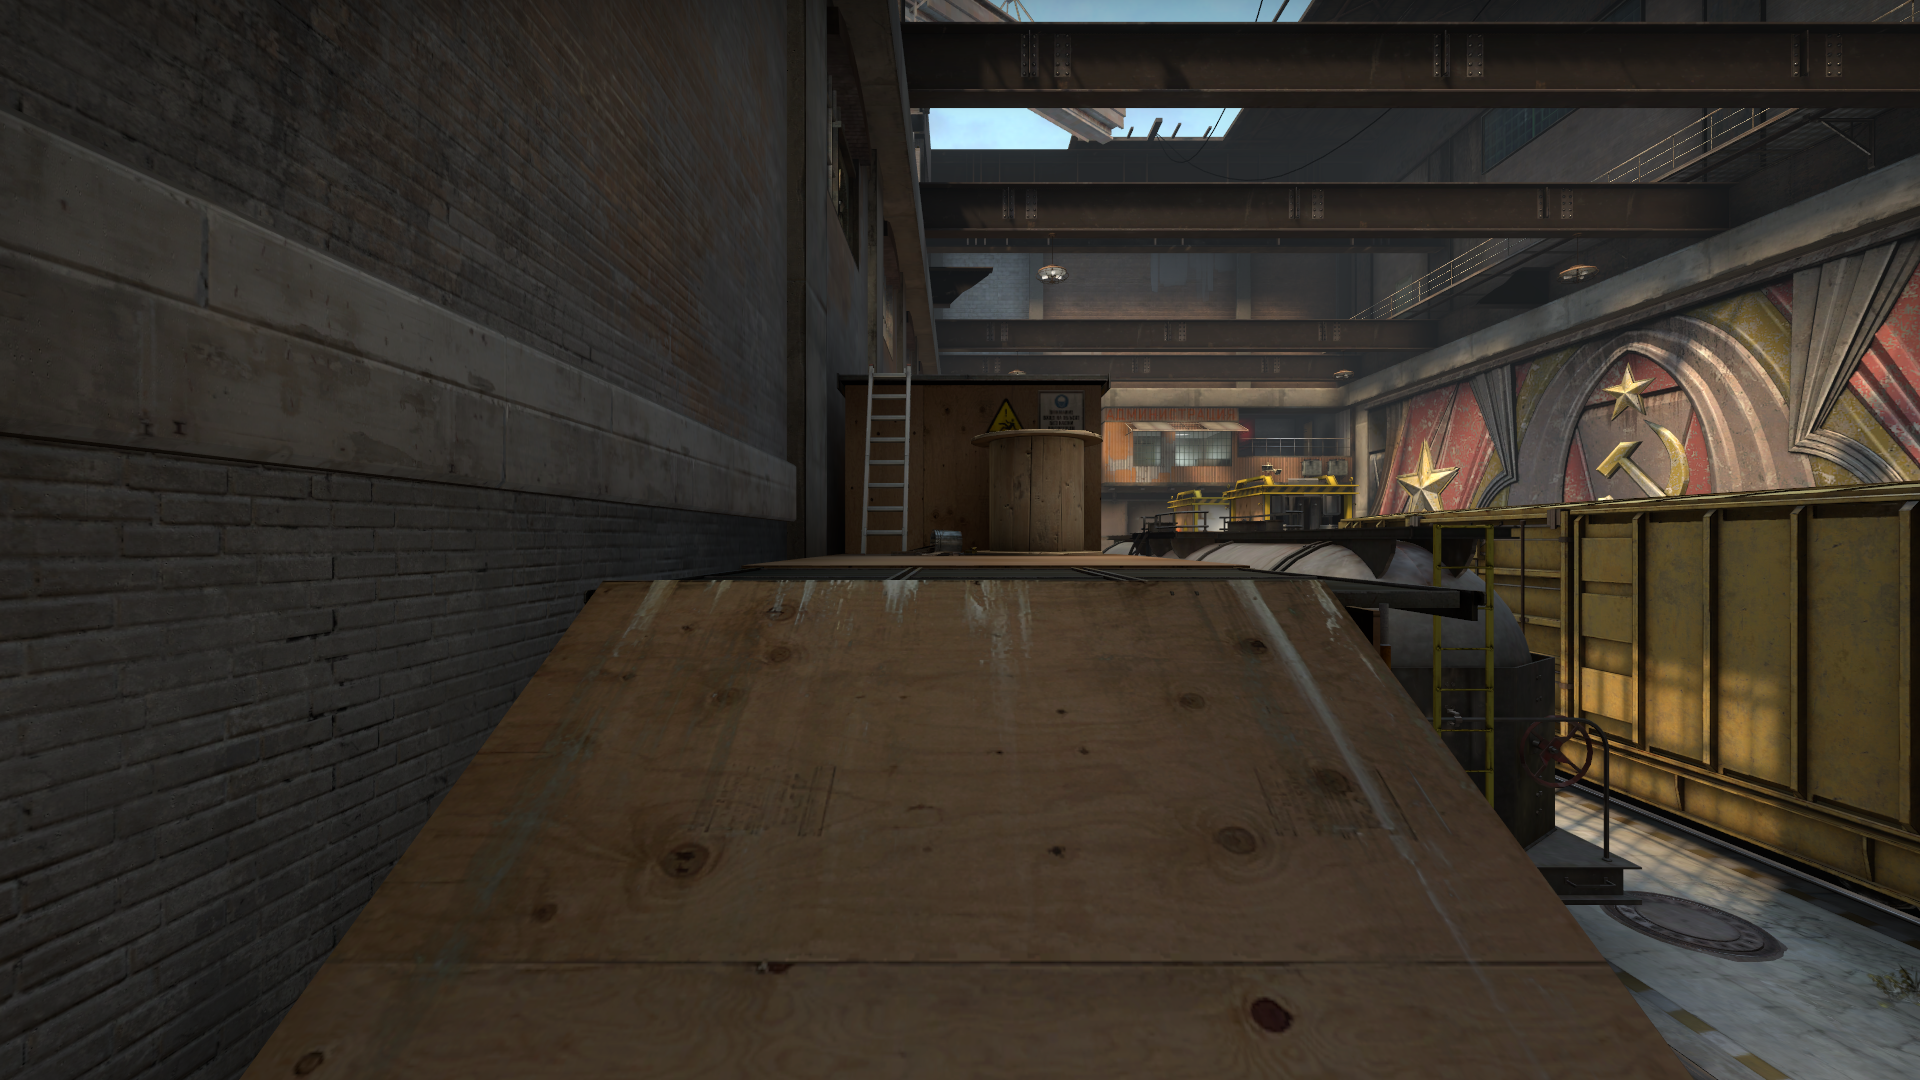
Map: de_train